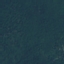
Label: Forest